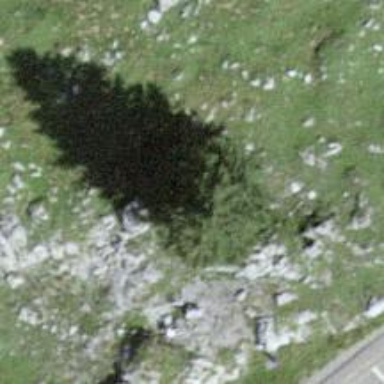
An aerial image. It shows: Evergreen needle-leaved tree.